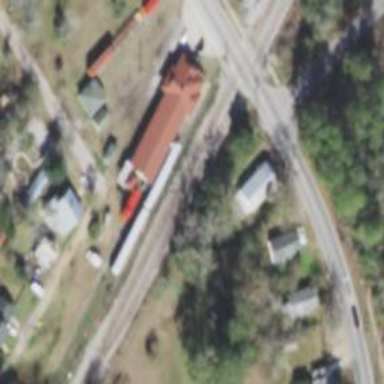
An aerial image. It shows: Historical railway car.